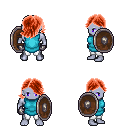
a pixel art fantasy rpg character, male body template, dark elf, purple skin, teal tunic, white pants, red swoop hairstyle, metal gloves, shield, four views (front, back, left, right), 2x2 character sprite sheet, small pixel art, hard edges, no anti-aliasing